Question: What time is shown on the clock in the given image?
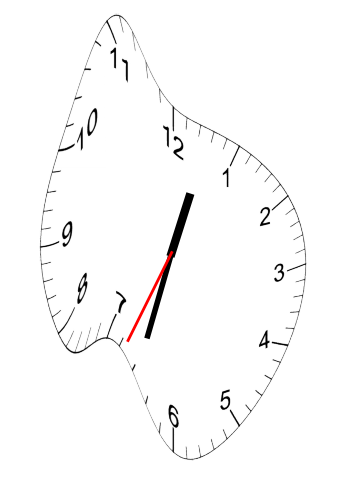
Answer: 12:32:34